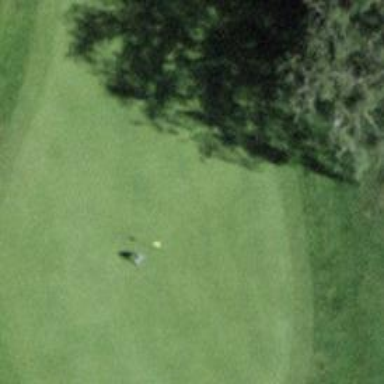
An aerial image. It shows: Picturesque green golfing area with grass land use.